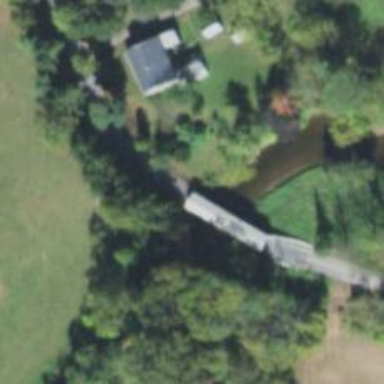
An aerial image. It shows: Covered bridge over tertiary road.